Here is the raw acceleration-versus-time signal recorded on a bearing housing. Classify the bearing condition as one of: normal, inner_race, outer_race, ball.
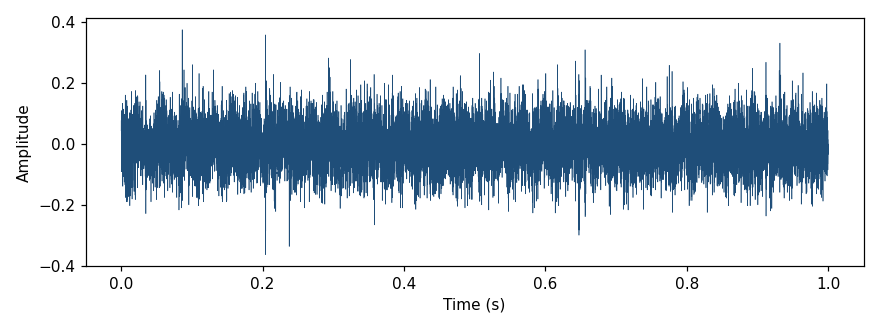
Answer: normal